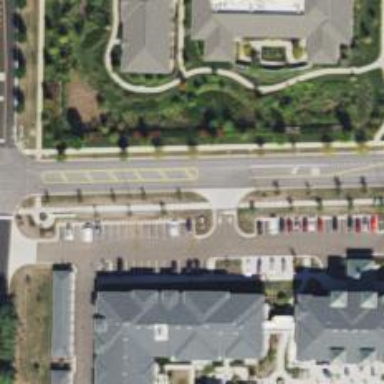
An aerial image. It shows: Residential road with asphalt surface and separate sidewalk.